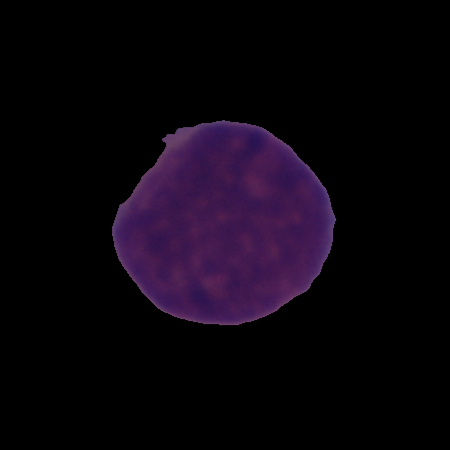
Label: cancer